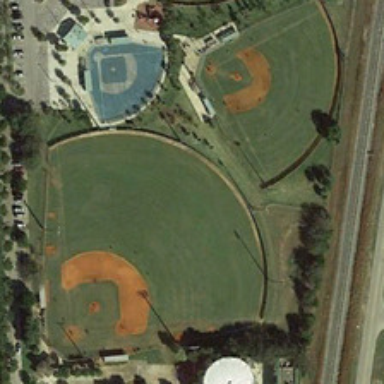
Three baseball fields are surrounded by green trees and roads .